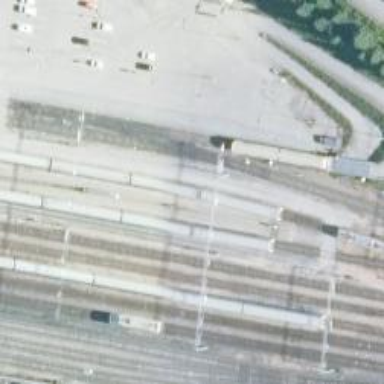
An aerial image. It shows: Railway with continuous electrified contact line.